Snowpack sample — Rabbit Ears Pass, Jackson County, Colorado, USA (12/17/25, 1:08 PM MST)
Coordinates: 40.387, -106.625
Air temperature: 34 °F
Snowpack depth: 46 cm
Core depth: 40 cm
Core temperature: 28.4 °F
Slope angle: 6°, slope face: 165°
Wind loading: medium
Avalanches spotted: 0
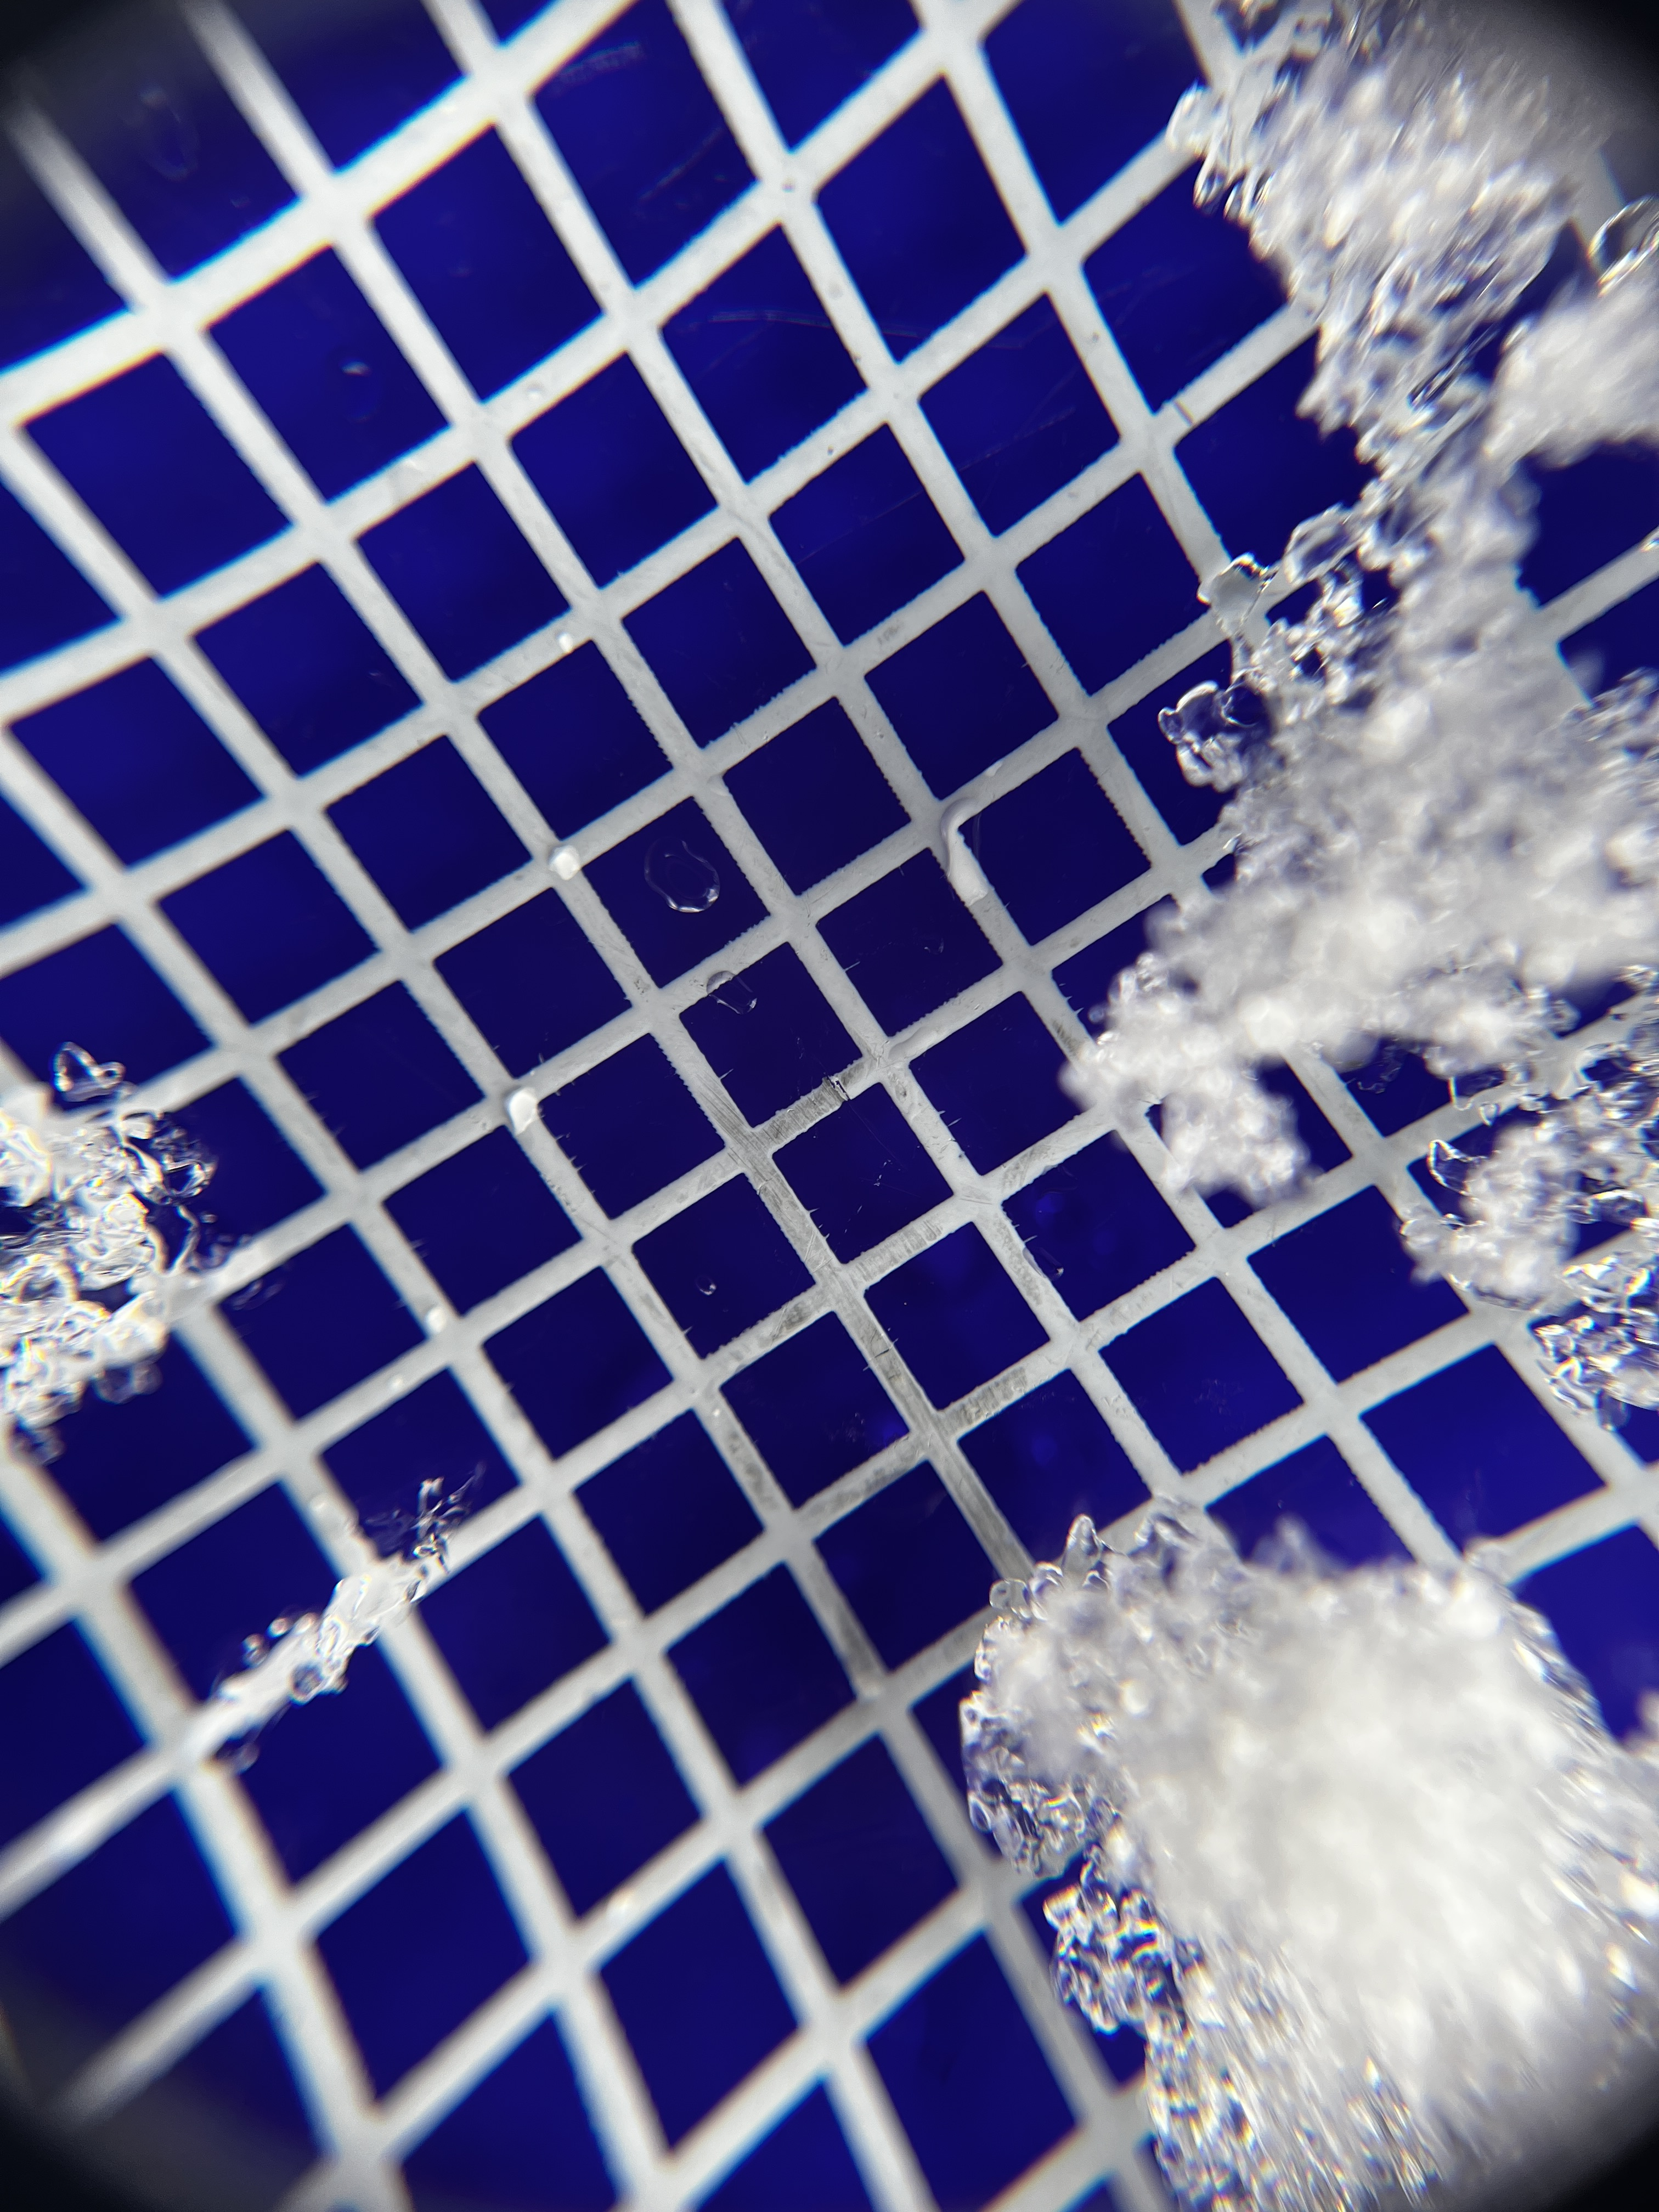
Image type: magnified_profile
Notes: No avalanches spotted nearby, although collected in a meadowy area with minimal risk on this face of the pass.